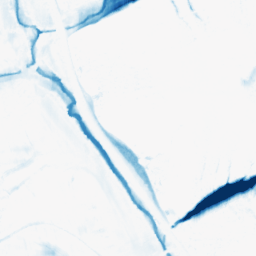
Category: morphological
Decomposition family: morphological_ellipse
Decomposition parameters: operation: closing
width: 30
height: 10
Upsampling method: bilinear
Upsampling parameters: scale: 2
Upsampling scale: 2